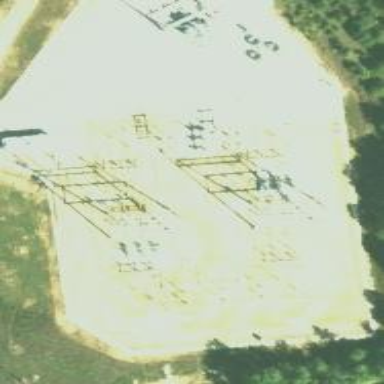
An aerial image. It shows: Fenced power substation at the transmission level.